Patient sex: M
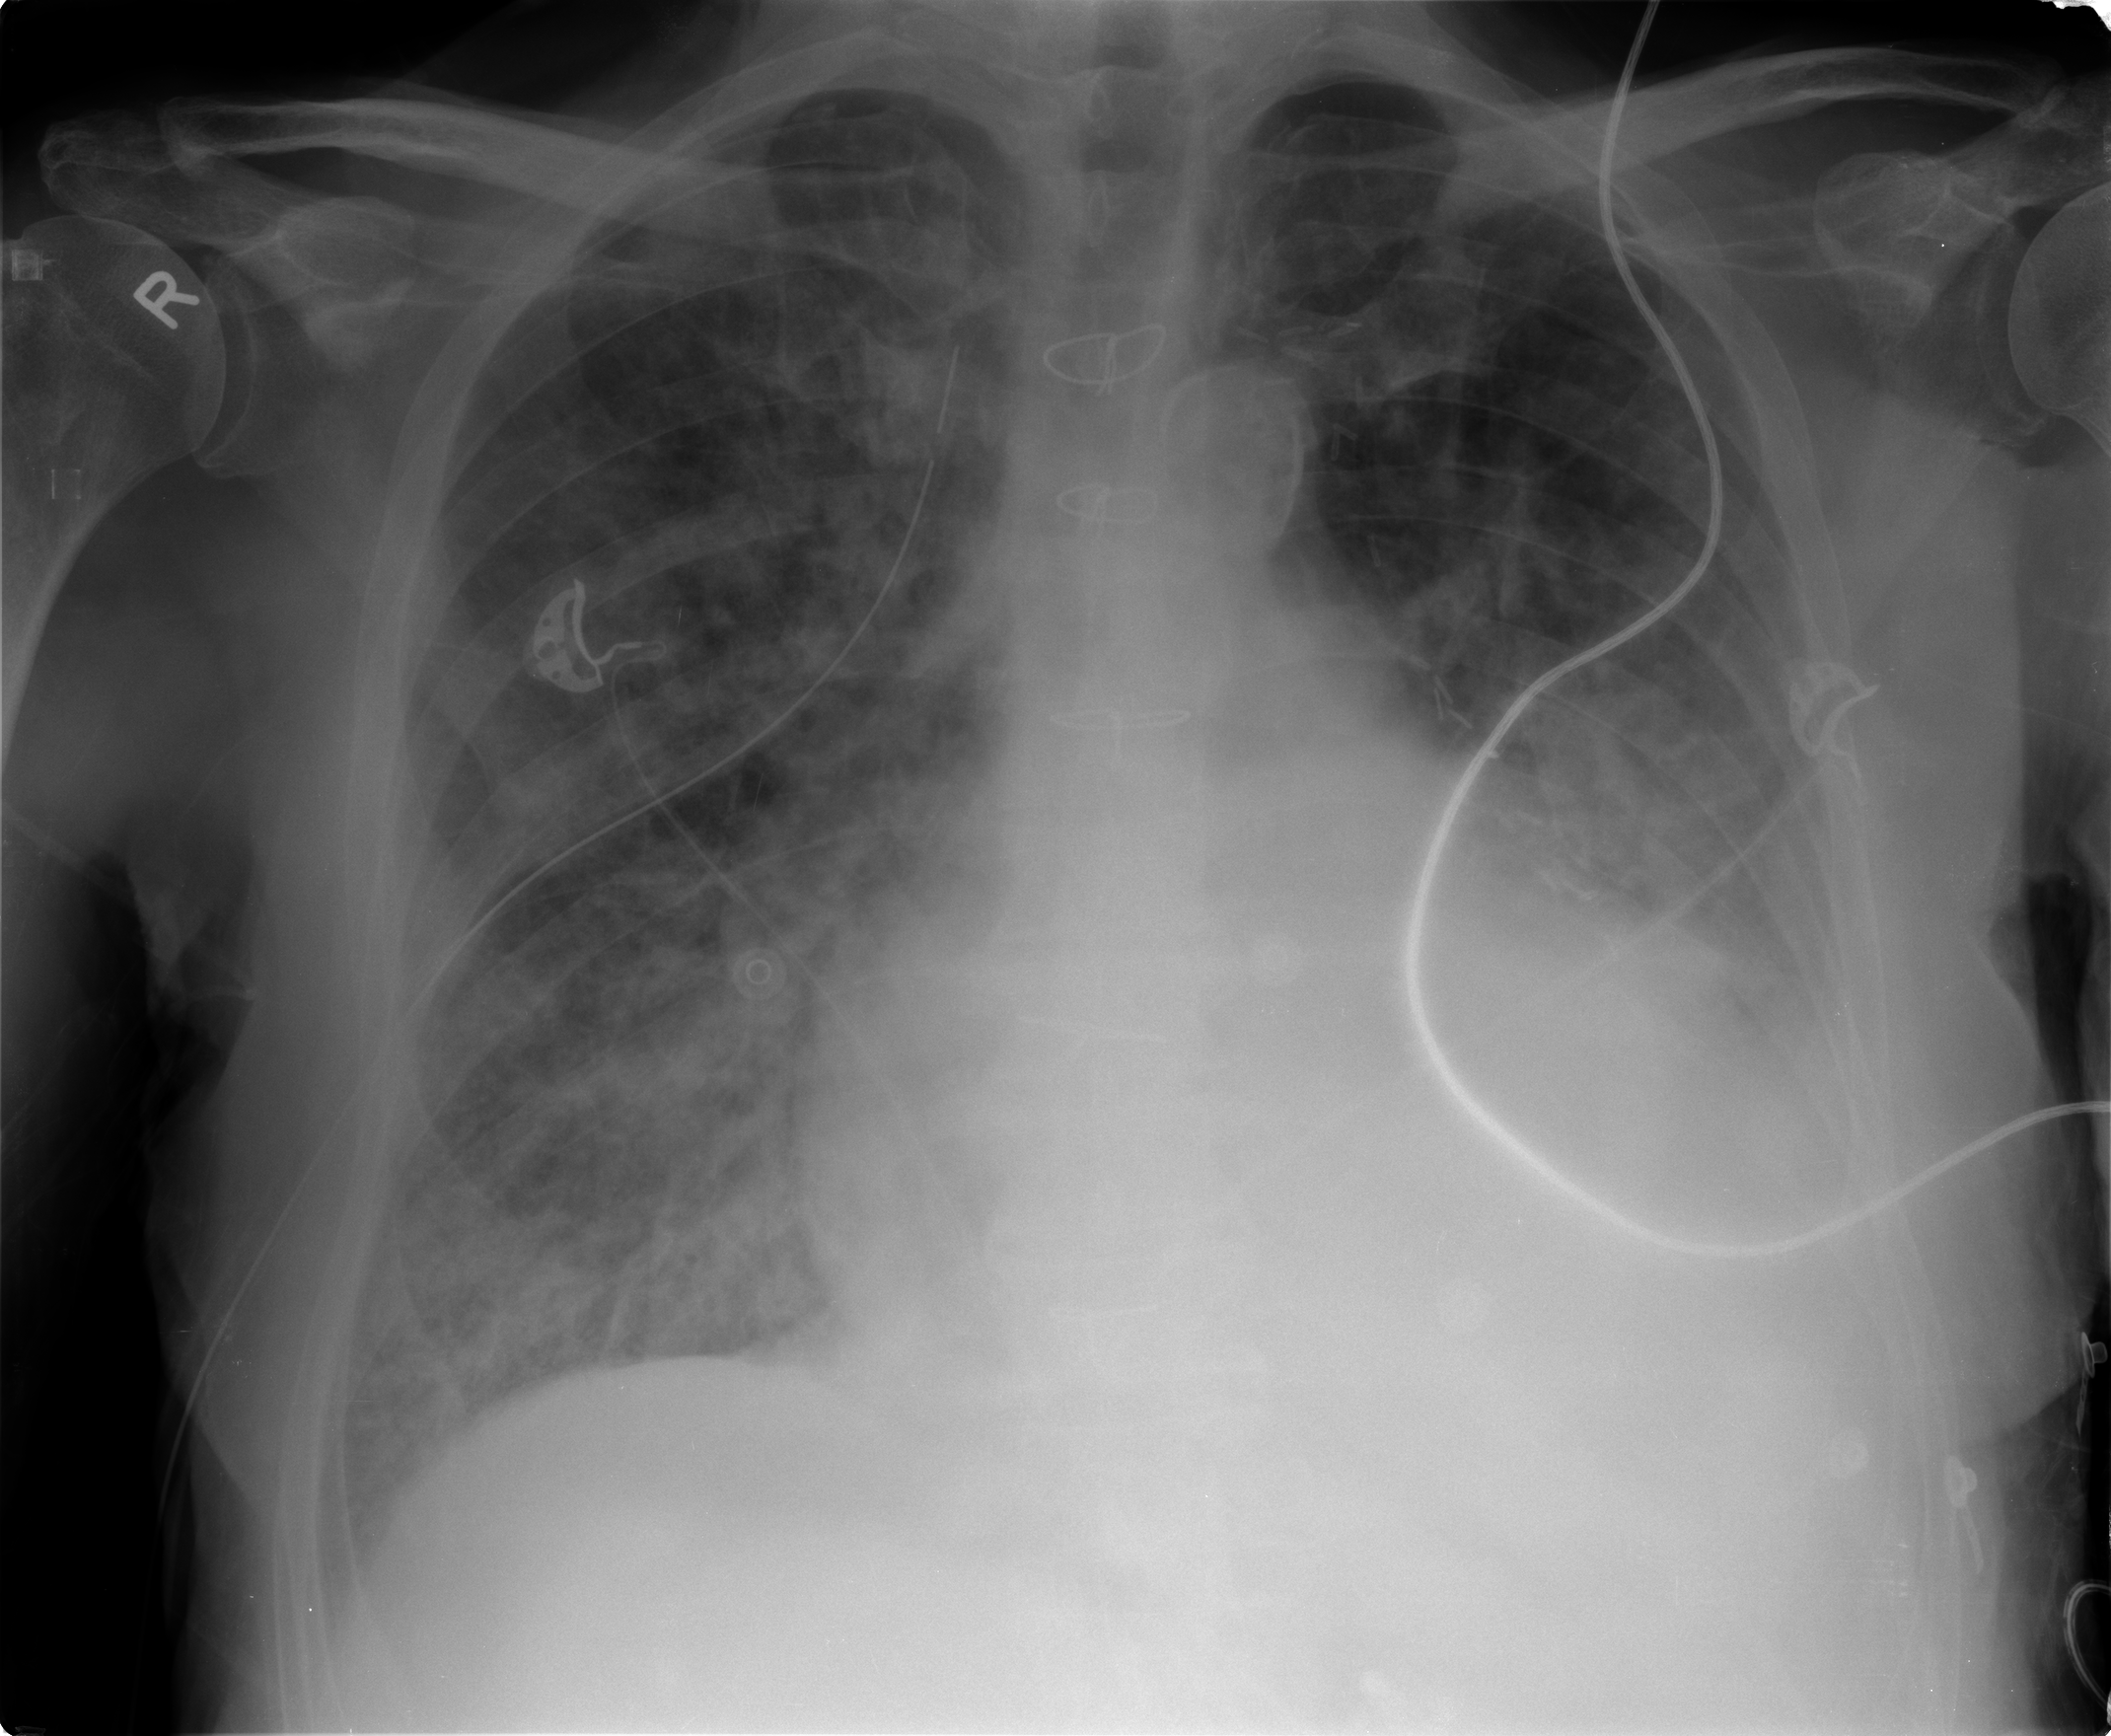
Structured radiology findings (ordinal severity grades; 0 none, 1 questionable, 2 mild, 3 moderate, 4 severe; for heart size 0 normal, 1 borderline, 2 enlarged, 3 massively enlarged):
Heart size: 3
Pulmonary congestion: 3
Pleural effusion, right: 0
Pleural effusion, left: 2
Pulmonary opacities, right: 3
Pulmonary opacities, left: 3
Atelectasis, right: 3
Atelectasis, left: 2